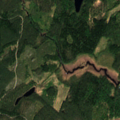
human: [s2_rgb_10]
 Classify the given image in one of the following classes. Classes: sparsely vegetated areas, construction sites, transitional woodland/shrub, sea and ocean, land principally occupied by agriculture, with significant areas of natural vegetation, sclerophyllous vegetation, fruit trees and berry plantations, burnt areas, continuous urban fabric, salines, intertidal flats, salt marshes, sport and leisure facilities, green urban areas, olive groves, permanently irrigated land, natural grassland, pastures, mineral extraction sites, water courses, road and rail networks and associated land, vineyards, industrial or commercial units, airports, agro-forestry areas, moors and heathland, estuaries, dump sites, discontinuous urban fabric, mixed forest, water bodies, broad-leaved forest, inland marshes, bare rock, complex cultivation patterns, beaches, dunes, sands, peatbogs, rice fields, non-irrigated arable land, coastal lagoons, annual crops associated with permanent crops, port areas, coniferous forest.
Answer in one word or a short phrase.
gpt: coniferous forest, transitional woodland/shrub